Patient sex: M
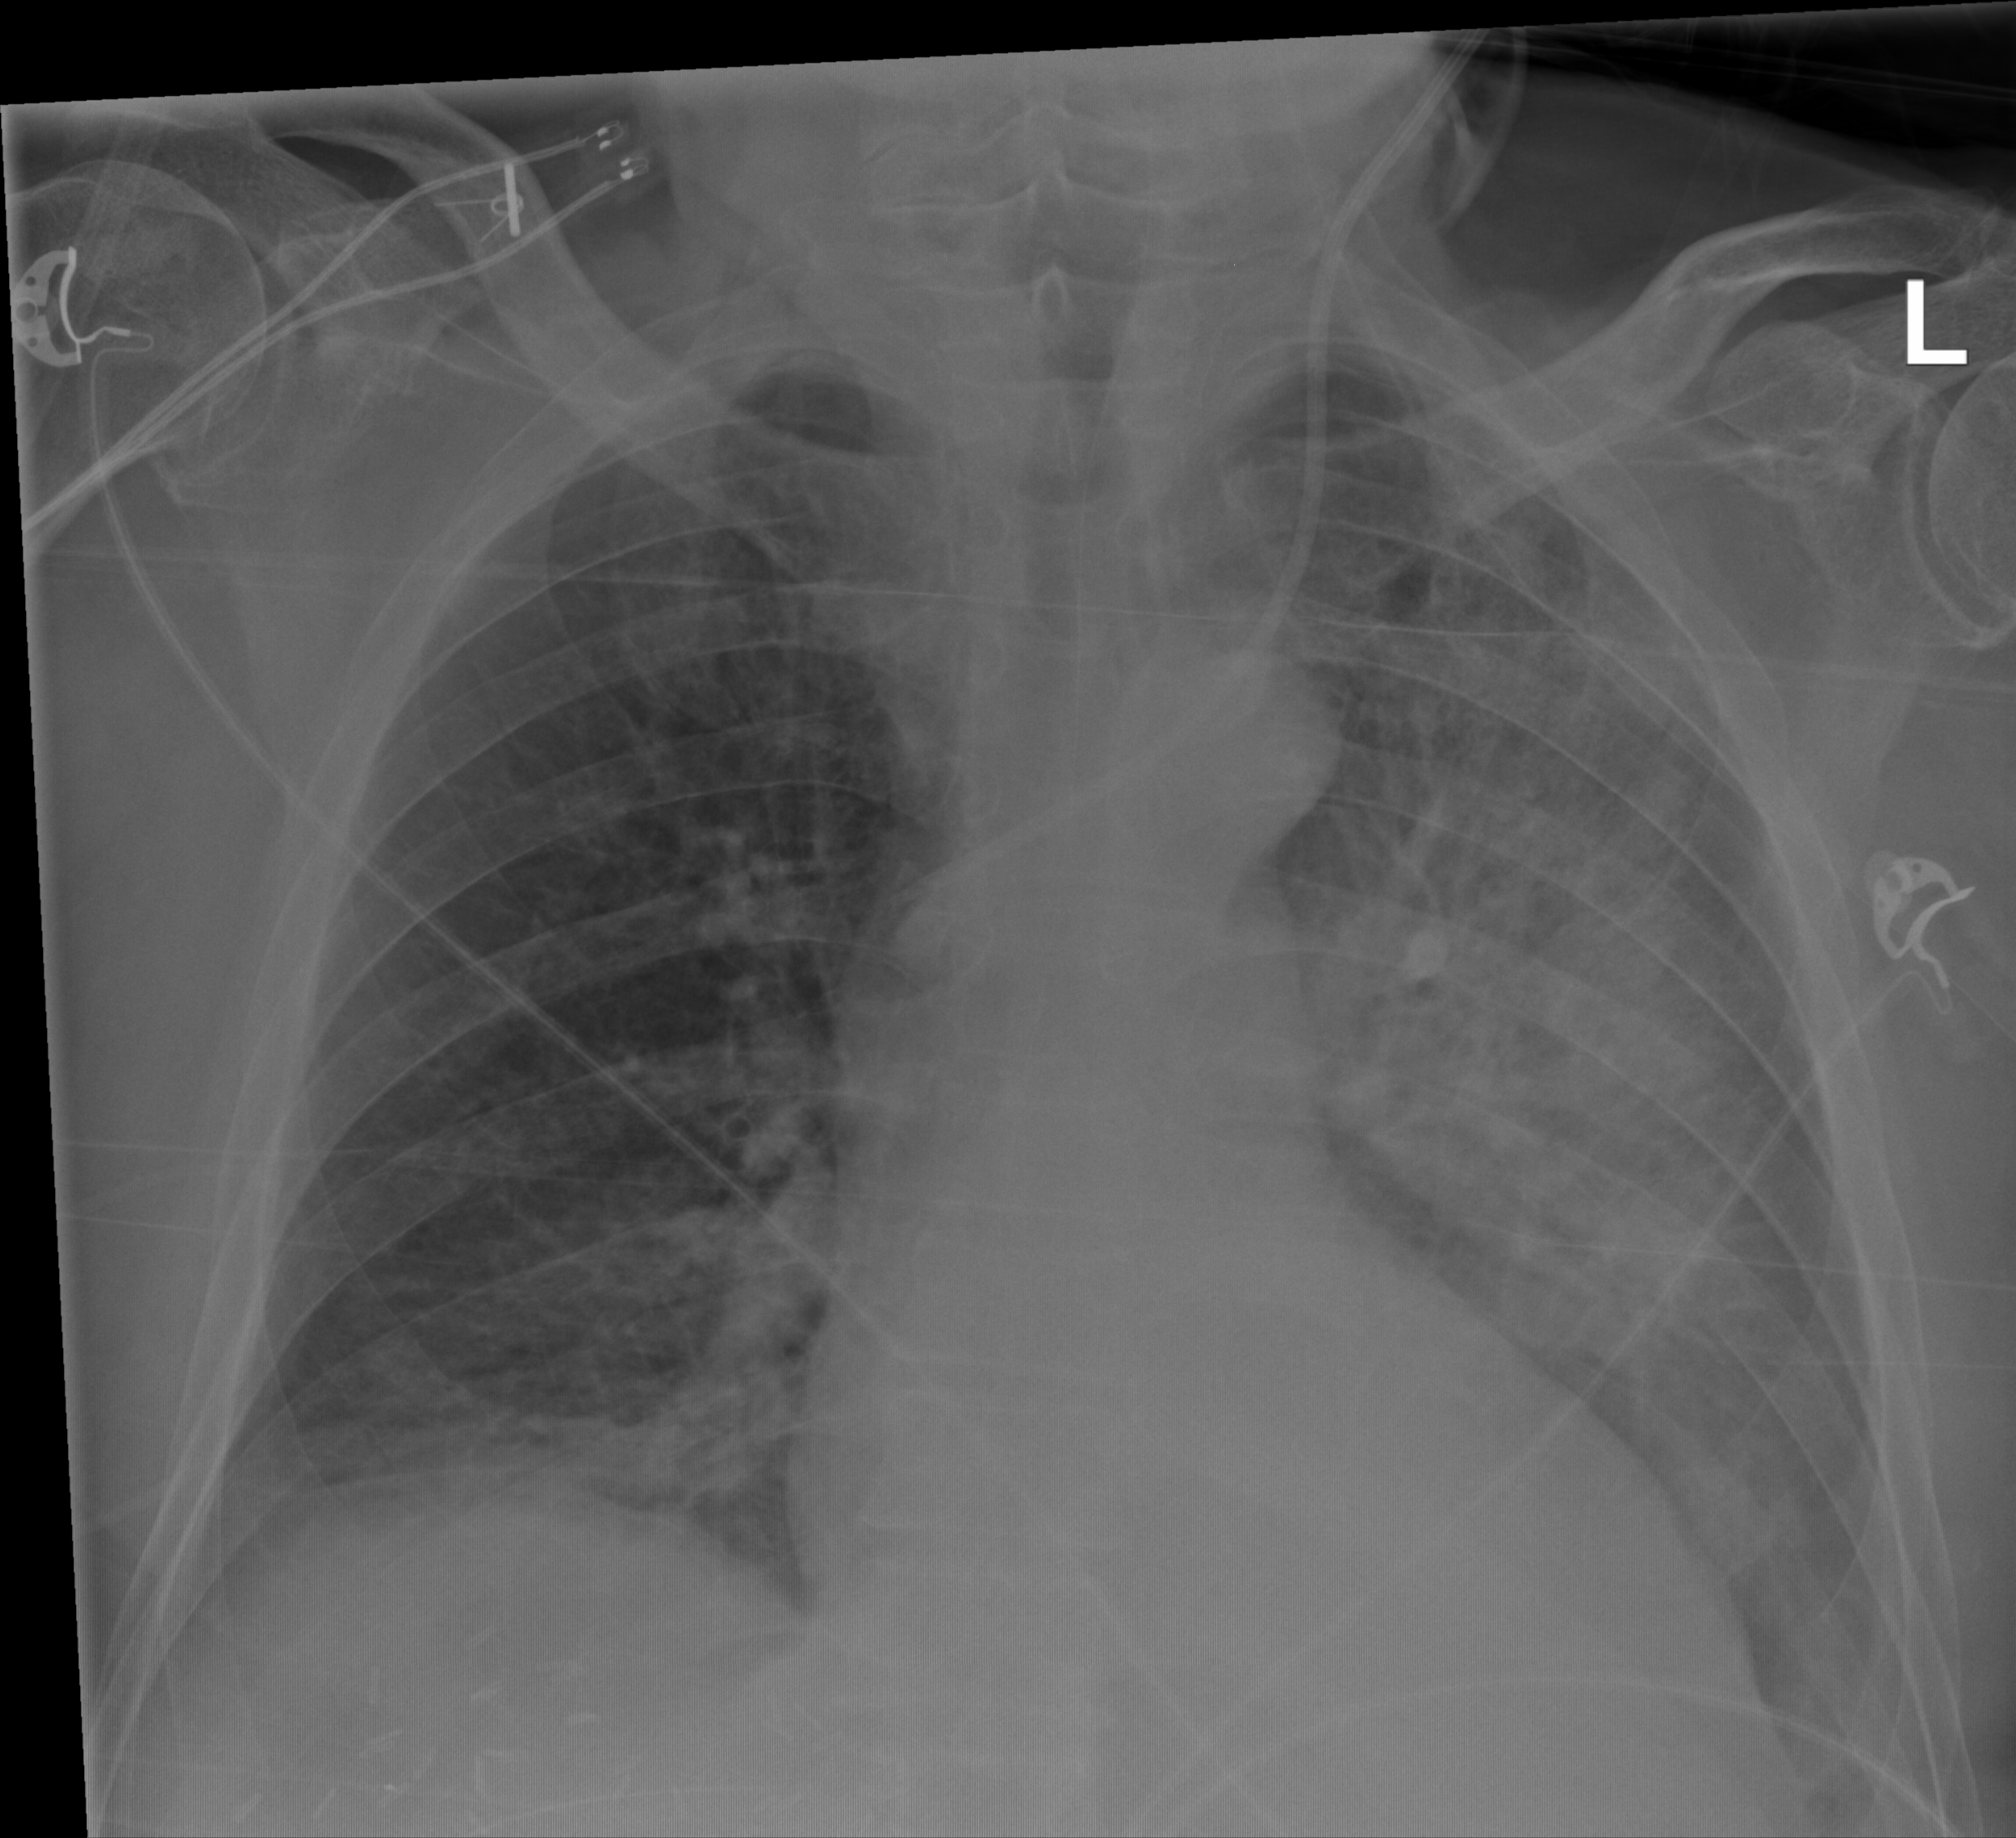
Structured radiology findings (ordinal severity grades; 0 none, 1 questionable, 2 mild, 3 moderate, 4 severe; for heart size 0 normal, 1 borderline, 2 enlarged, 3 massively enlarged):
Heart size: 1
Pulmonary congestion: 0
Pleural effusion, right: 1
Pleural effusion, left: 2
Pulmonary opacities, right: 0
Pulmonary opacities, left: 2
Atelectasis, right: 1
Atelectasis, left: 0